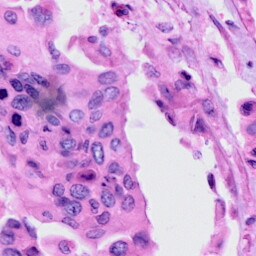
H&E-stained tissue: Cervix